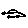
Label: car